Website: lowes
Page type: order-returns
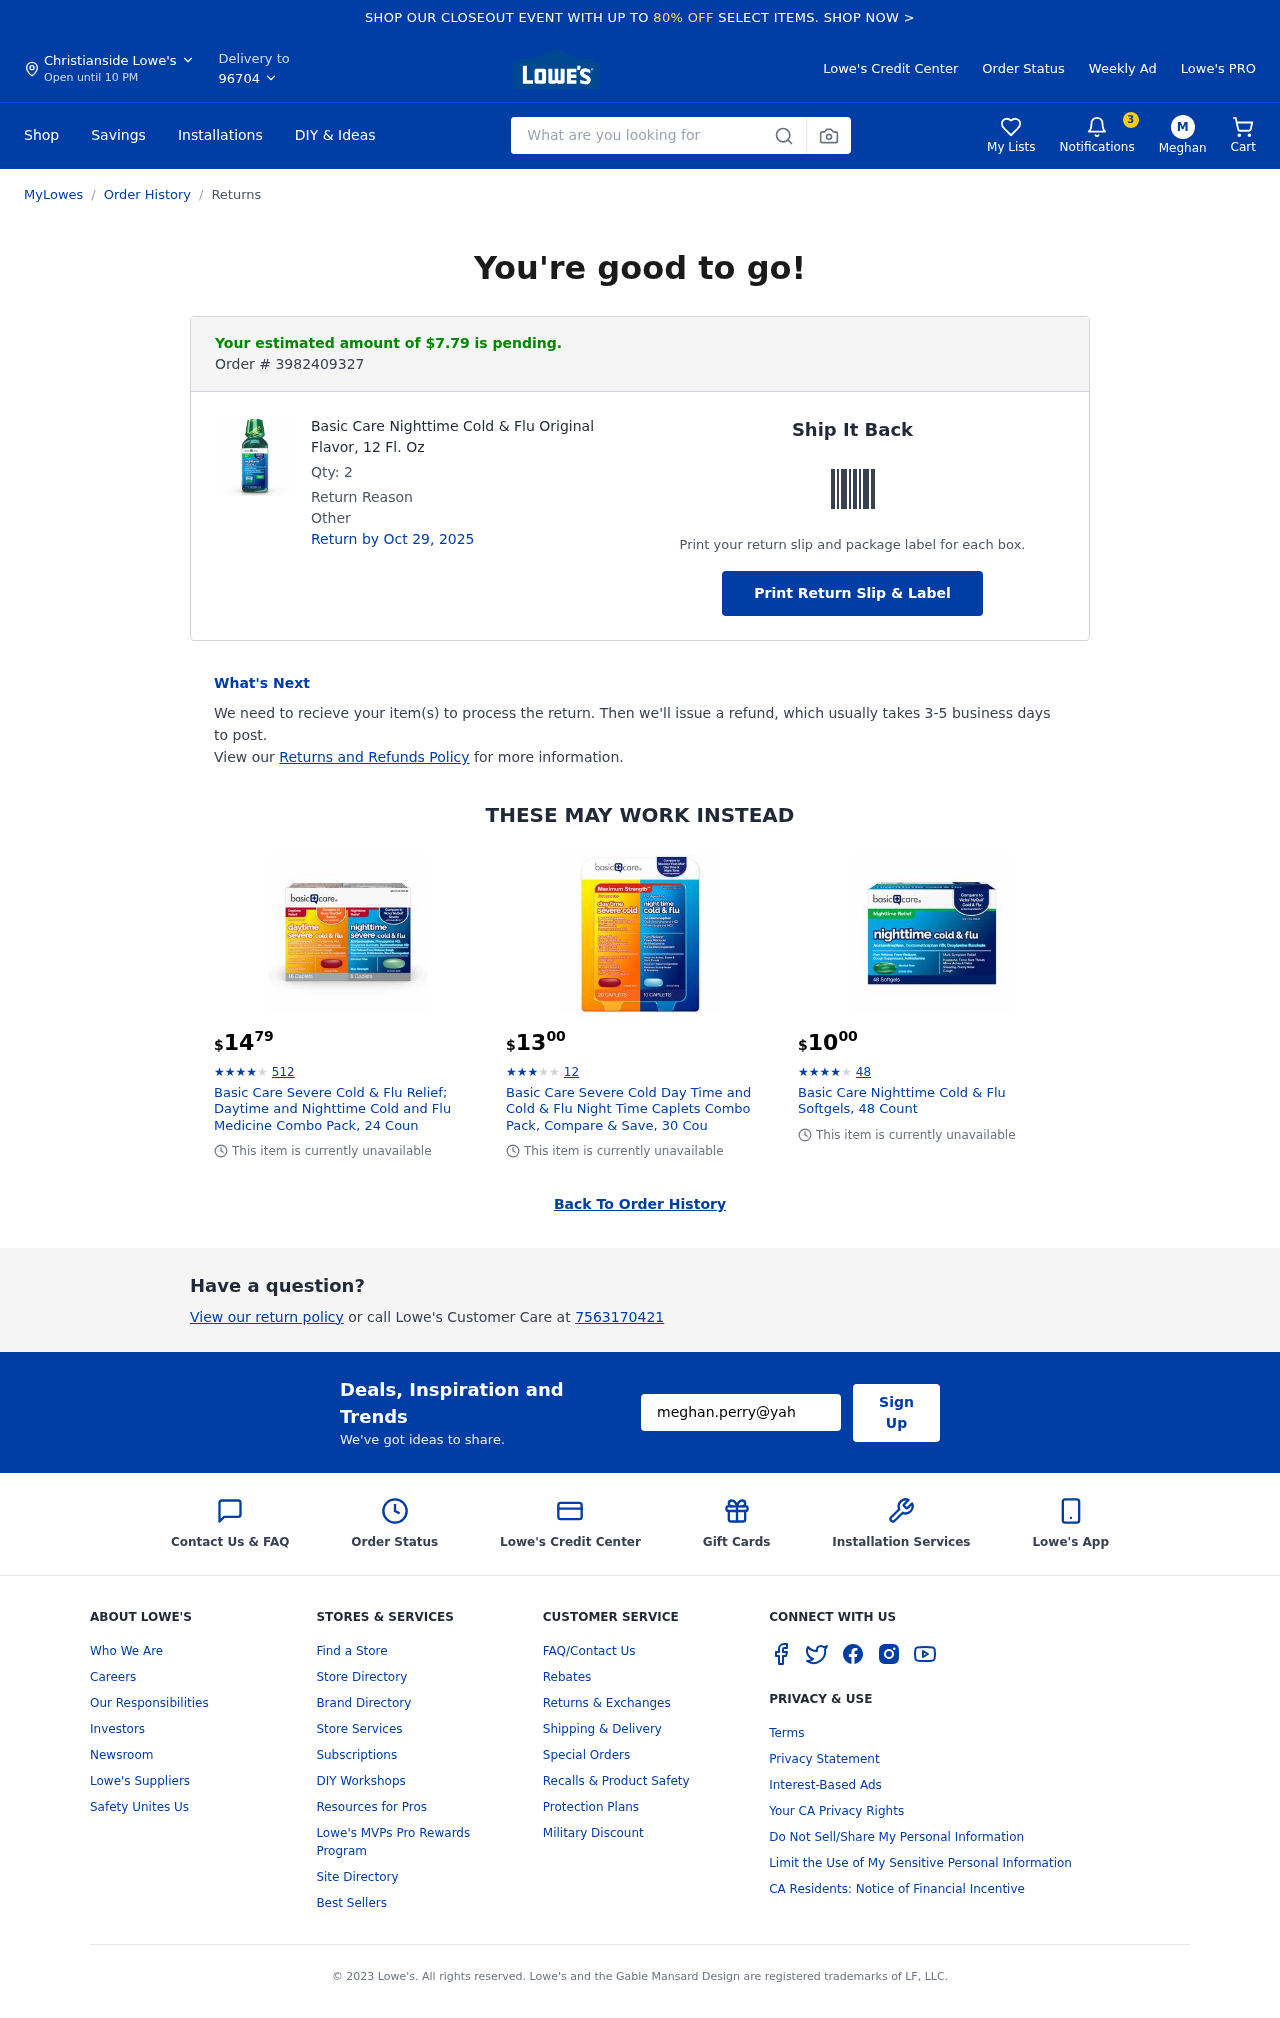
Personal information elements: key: PII_CITY
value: Christianside
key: PII_EMAIL
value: meghan.perry@yahoo.com
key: PII_FIRSTNAME
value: Meghan
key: PII_PHONE
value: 7563170421
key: PII_POSTCODE
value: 96704
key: PII_FIRSTNAME_INITIAL
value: M
Product elements: key: PRODUCT1_NAME
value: Basic Care Nighttime Cold & Flu Original Flavor, 12 Fl. Oz
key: PRODUCT1_QUANTITY
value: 2
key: PRODUCT2_NAME
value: Basic Care Severe Cold & Flu Relief; Daytime and Nighttime Cold and Flu Medicine Combo Pack, 24 Coun
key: PRODUCT2_NUM_RATINGS
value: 512
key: PRODUCT2_PRICE
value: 14.79
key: PRODUCT2_RATING
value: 4.5
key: PRODUCT3_NAME
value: Basic Care Severe Cold Day Time and Cold & Flu Night Time Caplets Combo Pack, Compare & Save, 30 Cou
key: PRODUCT3_NUM_RATINGS
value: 12
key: PRODUCT3_PRICE
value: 13
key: PRODUCT3_RATING
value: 3.5
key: PRODUCT4_NAME
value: Basic Care Nighttime Cold & Flu Softgels, 48 Count
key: PRODUCT4_NUM_RATINGS
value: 48
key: PRODUCT4_PRICE
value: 10
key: PRODUCT4_RATING
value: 4.2
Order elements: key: ORDER_NUM_ITEMS
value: Cart
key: ORDER_TOTAL
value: Your estimated amount of $7.79 is pending.
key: ORDER_ID
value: Order # 3982409327
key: ORDER_RETURN_BY_DATE
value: Return by Oct 29, 2025
Search elements: key: HEADER_SEARCH
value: What are you looking for
Other elements: key: NOTIFICATION_COUNT
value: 3